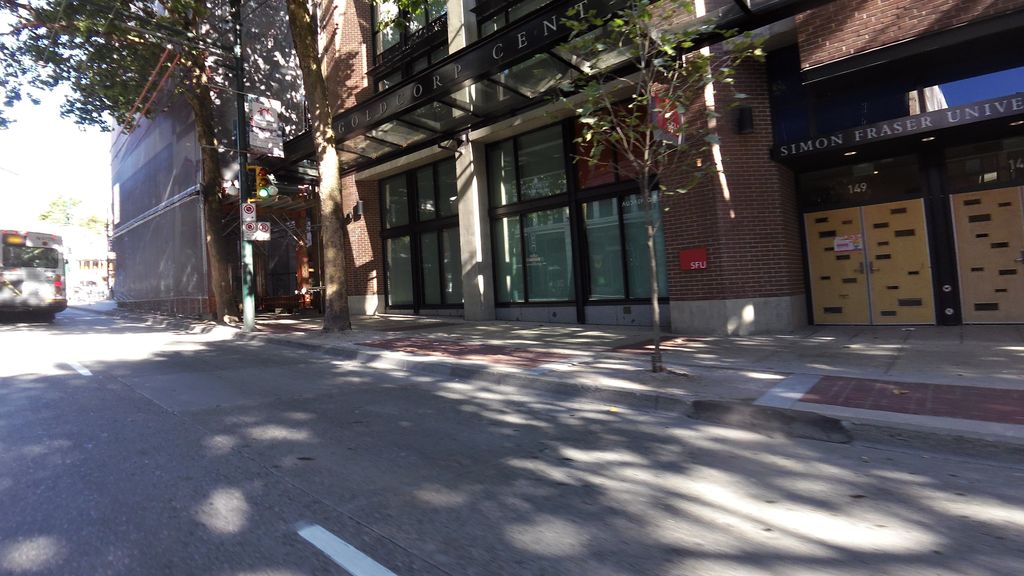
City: vancouver